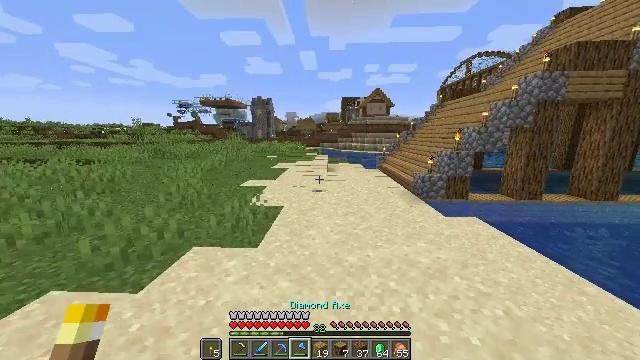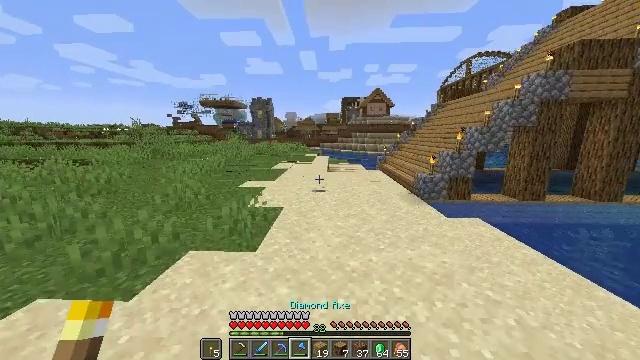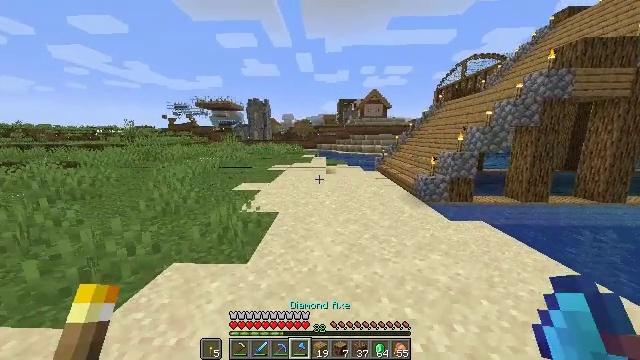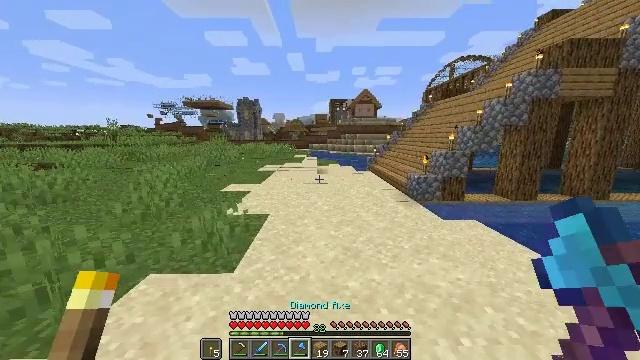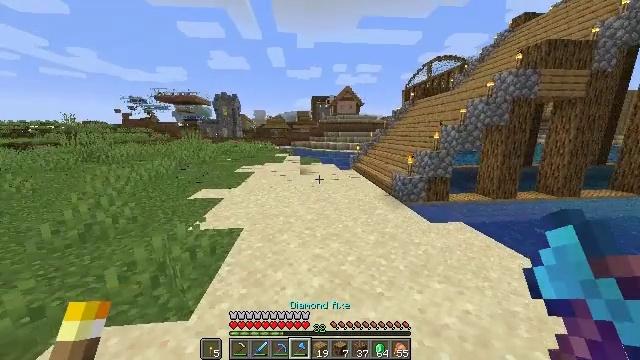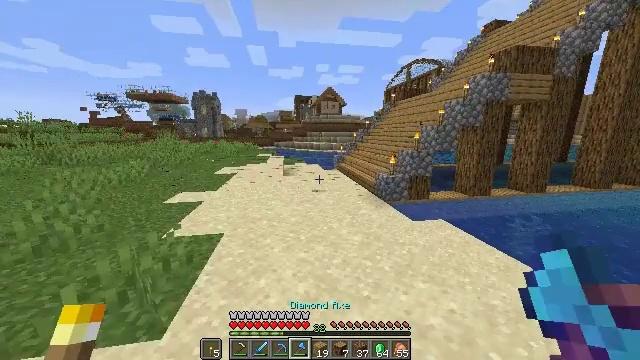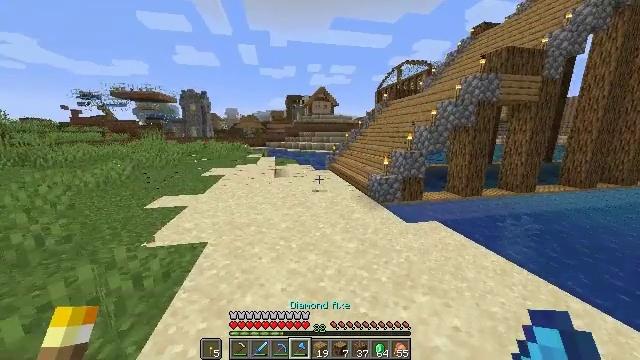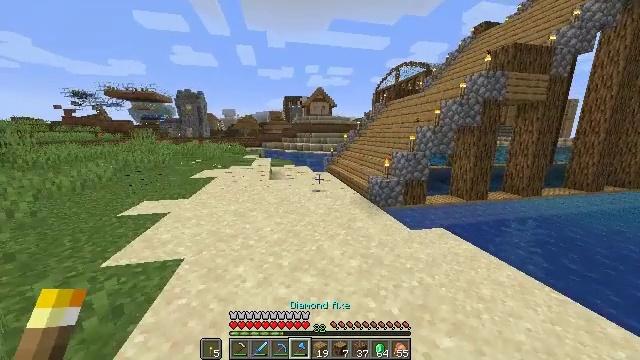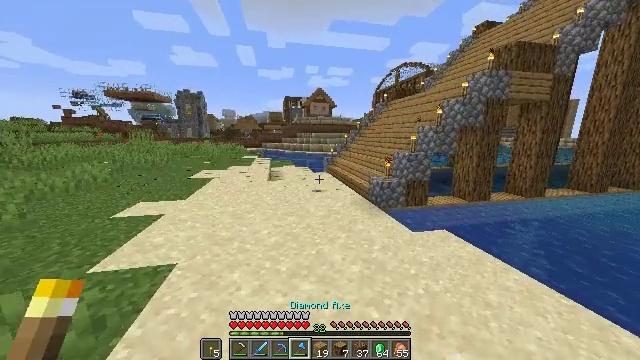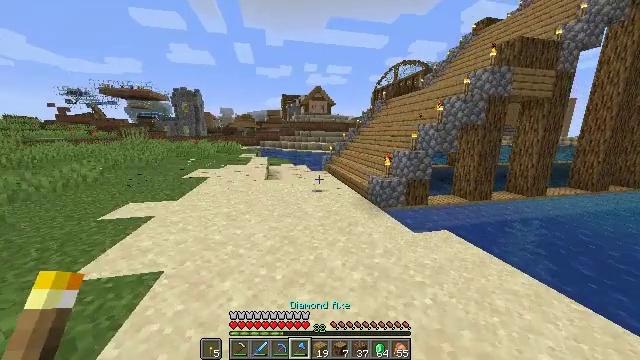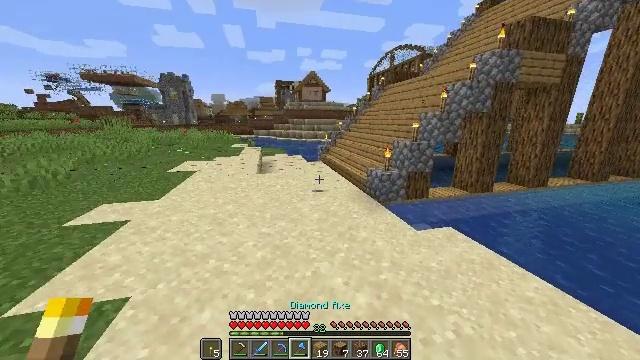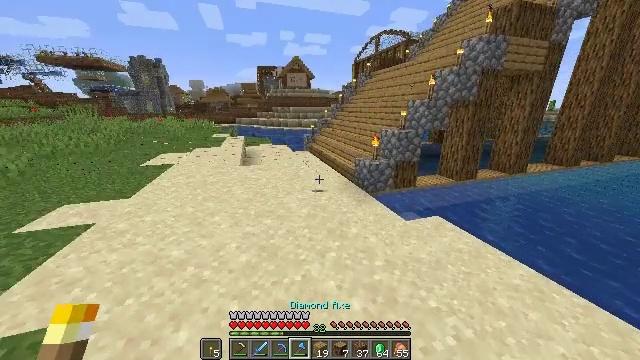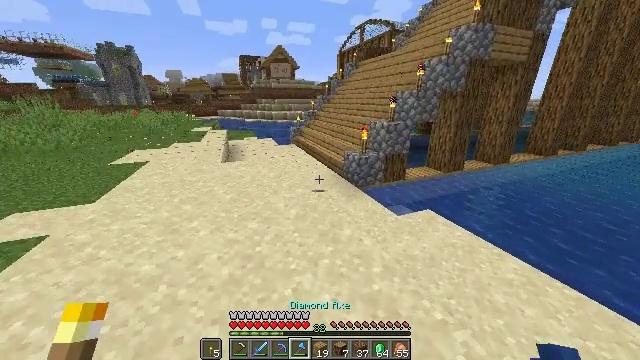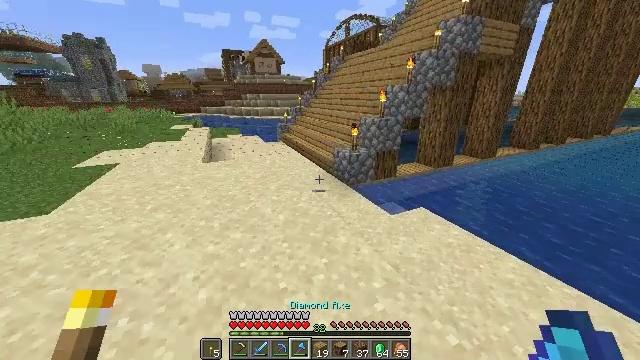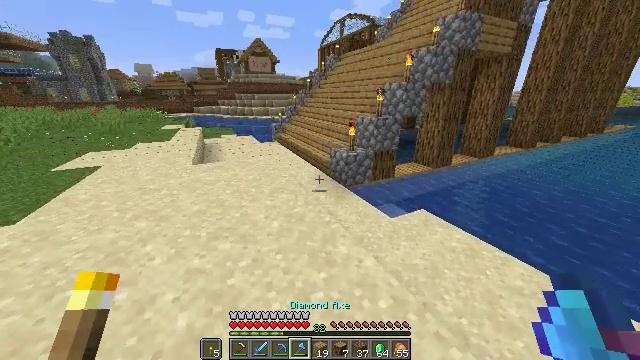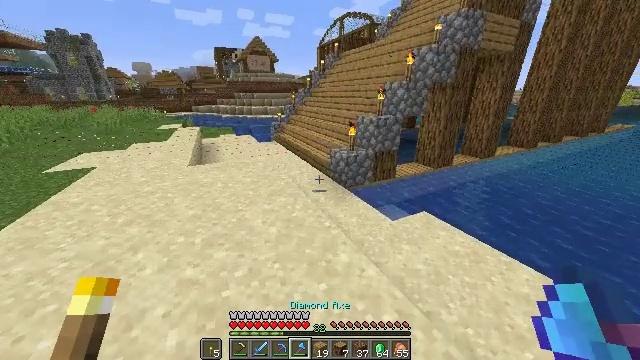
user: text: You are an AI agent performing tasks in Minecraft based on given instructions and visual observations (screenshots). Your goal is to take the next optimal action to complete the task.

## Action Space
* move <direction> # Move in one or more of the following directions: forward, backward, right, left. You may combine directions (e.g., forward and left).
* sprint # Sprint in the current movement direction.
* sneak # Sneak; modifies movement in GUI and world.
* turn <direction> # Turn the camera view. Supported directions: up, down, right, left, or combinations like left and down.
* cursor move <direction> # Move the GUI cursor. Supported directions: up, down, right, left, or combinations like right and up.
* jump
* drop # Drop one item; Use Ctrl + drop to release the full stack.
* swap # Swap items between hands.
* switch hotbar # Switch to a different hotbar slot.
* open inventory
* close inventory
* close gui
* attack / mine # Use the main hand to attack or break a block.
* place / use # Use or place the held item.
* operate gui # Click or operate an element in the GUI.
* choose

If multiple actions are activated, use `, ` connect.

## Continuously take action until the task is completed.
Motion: motion action
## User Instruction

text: Mine the stripped oak log.
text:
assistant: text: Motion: move forward
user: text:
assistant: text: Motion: move forward
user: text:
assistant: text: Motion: move forward, sprint, turn right
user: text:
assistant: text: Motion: move forward, sprint, turn right
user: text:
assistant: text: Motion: move forward, sprint, turn right
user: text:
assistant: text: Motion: move forward, sprint, turn right
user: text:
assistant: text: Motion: move forward, sprint
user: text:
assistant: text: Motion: move forward
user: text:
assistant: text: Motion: move forward
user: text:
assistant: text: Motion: move forward, turn right and down
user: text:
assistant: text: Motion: move forward, sprint, turn right and down
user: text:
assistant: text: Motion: move forward, sprint, turn right and down
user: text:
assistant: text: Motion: move forward, sprint, turn right and down
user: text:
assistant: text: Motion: move forward, turn right
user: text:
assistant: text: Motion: move forward
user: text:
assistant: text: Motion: move forward, sprint
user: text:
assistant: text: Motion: move forward, sprint
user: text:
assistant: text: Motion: move forward, sprint
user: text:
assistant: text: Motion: move forward, sprint
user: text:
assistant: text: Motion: move forward, sprint
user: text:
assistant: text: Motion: move forward, turn left
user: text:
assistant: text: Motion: move forward, turn left
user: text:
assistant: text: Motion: move forward, sprint, turn left
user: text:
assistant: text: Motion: move forward, sprint
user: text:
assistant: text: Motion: move forward, sprint
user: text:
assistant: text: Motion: move forward, sprint
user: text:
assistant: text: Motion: move forward, sprint
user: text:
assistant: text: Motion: move forward
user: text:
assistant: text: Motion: move forward
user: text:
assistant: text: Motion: move forward